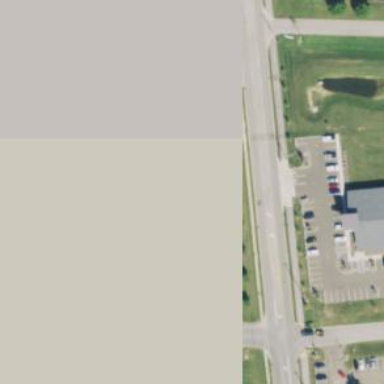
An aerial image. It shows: Commercial building.